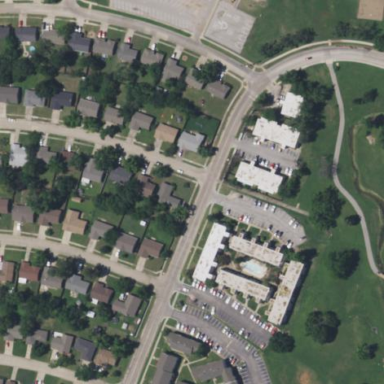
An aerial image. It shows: Image showing apartment complex.